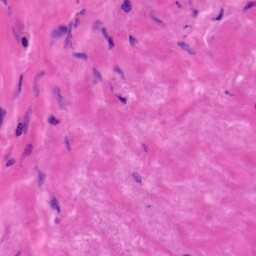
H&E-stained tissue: Tonsil